Field crop: maize
Growth stage: 2
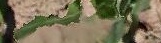
Species: maize